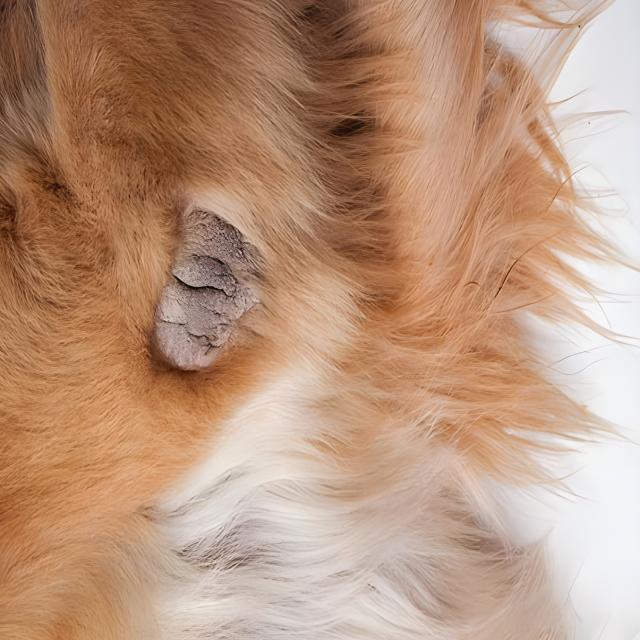
Canine dermatitis — inflammation of the skin presenting with erythema, pruritus, papules, and excoriation. May be allergic, contact, or atopic in origin.